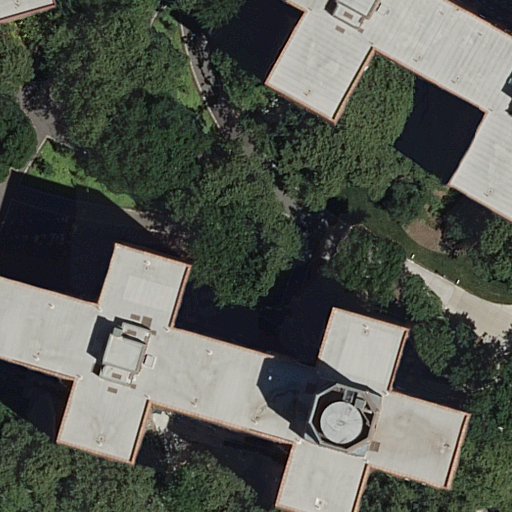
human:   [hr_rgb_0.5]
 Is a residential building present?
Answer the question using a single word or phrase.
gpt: yes

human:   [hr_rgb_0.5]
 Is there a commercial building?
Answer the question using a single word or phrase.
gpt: no

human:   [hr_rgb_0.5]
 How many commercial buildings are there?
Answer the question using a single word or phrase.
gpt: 0

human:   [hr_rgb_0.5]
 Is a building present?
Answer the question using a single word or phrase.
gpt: yes

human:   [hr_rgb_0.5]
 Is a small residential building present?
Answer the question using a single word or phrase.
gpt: no

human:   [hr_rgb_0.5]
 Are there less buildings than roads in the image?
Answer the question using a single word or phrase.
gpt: no

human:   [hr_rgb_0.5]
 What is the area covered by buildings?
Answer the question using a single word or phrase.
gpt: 4289m2

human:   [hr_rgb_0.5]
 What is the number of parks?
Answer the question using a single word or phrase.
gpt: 1

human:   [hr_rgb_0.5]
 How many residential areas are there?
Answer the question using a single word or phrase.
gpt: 1

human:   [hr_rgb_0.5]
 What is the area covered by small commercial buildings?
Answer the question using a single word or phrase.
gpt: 0m2

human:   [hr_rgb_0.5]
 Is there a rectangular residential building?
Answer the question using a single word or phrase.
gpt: no

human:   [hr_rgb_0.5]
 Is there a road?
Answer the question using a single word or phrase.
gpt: yes

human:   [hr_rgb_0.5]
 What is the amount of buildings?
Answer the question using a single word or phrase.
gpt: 3

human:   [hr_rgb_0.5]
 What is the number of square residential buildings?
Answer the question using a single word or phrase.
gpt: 0

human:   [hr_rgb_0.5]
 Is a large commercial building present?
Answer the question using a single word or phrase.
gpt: no

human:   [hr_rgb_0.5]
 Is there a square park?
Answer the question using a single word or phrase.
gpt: no

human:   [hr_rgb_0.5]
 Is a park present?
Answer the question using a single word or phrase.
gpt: yes

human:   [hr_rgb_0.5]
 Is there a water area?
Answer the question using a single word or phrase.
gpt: no

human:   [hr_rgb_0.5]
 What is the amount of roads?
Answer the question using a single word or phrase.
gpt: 3

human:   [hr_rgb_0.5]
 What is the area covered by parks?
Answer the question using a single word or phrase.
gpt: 778m2

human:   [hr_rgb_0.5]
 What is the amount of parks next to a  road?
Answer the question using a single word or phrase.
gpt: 1

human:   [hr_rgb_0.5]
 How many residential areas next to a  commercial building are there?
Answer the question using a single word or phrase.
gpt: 0

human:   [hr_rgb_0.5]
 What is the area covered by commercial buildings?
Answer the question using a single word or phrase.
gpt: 0m2

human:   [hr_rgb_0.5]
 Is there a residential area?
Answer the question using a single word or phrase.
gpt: yes

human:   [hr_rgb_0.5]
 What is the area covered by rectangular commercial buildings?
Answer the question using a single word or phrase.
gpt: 0m2

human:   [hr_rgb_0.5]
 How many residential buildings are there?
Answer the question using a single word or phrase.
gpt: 3

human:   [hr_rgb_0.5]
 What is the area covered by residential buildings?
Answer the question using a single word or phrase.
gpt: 4289m2

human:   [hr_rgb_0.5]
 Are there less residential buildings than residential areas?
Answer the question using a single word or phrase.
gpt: no

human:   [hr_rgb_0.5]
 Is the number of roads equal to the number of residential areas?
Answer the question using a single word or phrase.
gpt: no

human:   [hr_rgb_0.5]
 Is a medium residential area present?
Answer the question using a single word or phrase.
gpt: no

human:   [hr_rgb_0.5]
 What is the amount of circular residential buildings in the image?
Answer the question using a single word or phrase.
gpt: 0

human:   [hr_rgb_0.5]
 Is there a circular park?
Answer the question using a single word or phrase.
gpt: no

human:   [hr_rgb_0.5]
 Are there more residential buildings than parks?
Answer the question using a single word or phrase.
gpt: yes

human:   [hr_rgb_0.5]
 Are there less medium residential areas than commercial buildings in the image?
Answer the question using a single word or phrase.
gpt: no

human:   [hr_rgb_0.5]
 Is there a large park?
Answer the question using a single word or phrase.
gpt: yes

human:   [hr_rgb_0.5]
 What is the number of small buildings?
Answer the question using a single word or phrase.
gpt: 0

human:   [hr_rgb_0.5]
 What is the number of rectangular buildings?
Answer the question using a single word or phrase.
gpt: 0

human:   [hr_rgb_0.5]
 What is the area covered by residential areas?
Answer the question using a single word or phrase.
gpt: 10614m2

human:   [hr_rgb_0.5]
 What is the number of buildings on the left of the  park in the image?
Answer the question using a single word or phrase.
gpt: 0

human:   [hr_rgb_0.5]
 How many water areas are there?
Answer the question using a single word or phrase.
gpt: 0

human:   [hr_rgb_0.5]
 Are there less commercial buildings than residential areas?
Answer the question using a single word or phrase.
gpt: yes

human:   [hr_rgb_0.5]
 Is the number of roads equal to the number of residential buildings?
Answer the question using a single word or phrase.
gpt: yes

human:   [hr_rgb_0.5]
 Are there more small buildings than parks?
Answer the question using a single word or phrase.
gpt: no

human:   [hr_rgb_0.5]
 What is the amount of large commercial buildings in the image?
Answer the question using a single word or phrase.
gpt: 0

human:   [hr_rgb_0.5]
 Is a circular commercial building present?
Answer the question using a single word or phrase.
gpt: no

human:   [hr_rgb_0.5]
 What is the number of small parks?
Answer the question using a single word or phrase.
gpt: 0

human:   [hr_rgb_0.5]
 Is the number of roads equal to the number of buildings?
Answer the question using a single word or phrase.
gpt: yes

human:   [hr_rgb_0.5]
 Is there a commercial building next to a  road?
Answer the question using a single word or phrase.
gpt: no

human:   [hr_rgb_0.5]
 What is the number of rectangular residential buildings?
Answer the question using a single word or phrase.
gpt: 0

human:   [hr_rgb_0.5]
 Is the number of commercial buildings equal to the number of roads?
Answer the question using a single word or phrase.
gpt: no

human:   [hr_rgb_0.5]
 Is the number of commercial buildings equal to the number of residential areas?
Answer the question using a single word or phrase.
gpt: no

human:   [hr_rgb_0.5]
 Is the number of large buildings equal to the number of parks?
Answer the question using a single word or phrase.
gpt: no

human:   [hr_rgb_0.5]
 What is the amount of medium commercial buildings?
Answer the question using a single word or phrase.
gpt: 0

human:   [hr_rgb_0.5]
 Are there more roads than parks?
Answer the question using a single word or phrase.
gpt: yes

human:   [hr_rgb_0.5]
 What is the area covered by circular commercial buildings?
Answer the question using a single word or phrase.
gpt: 0m2

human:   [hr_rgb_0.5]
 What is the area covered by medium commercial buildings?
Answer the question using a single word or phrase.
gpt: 0m2

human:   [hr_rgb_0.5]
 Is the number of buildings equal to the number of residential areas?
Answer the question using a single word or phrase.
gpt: no

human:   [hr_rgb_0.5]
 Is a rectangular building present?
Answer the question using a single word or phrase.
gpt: no

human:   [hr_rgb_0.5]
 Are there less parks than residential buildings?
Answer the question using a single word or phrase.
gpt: yes

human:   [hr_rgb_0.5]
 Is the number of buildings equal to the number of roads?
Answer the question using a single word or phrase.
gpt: yes

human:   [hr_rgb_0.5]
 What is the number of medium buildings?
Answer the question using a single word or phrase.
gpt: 0

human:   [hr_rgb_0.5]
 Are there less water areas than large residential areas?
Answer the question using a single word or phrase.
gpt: yes

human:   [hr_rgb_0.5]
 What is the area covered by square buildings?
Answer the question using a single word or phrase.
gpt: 0m2

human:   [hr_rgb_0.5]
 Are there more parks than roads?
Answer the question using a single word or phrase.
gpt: no